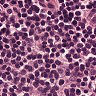
Metastatic tissue present: no